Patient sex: M
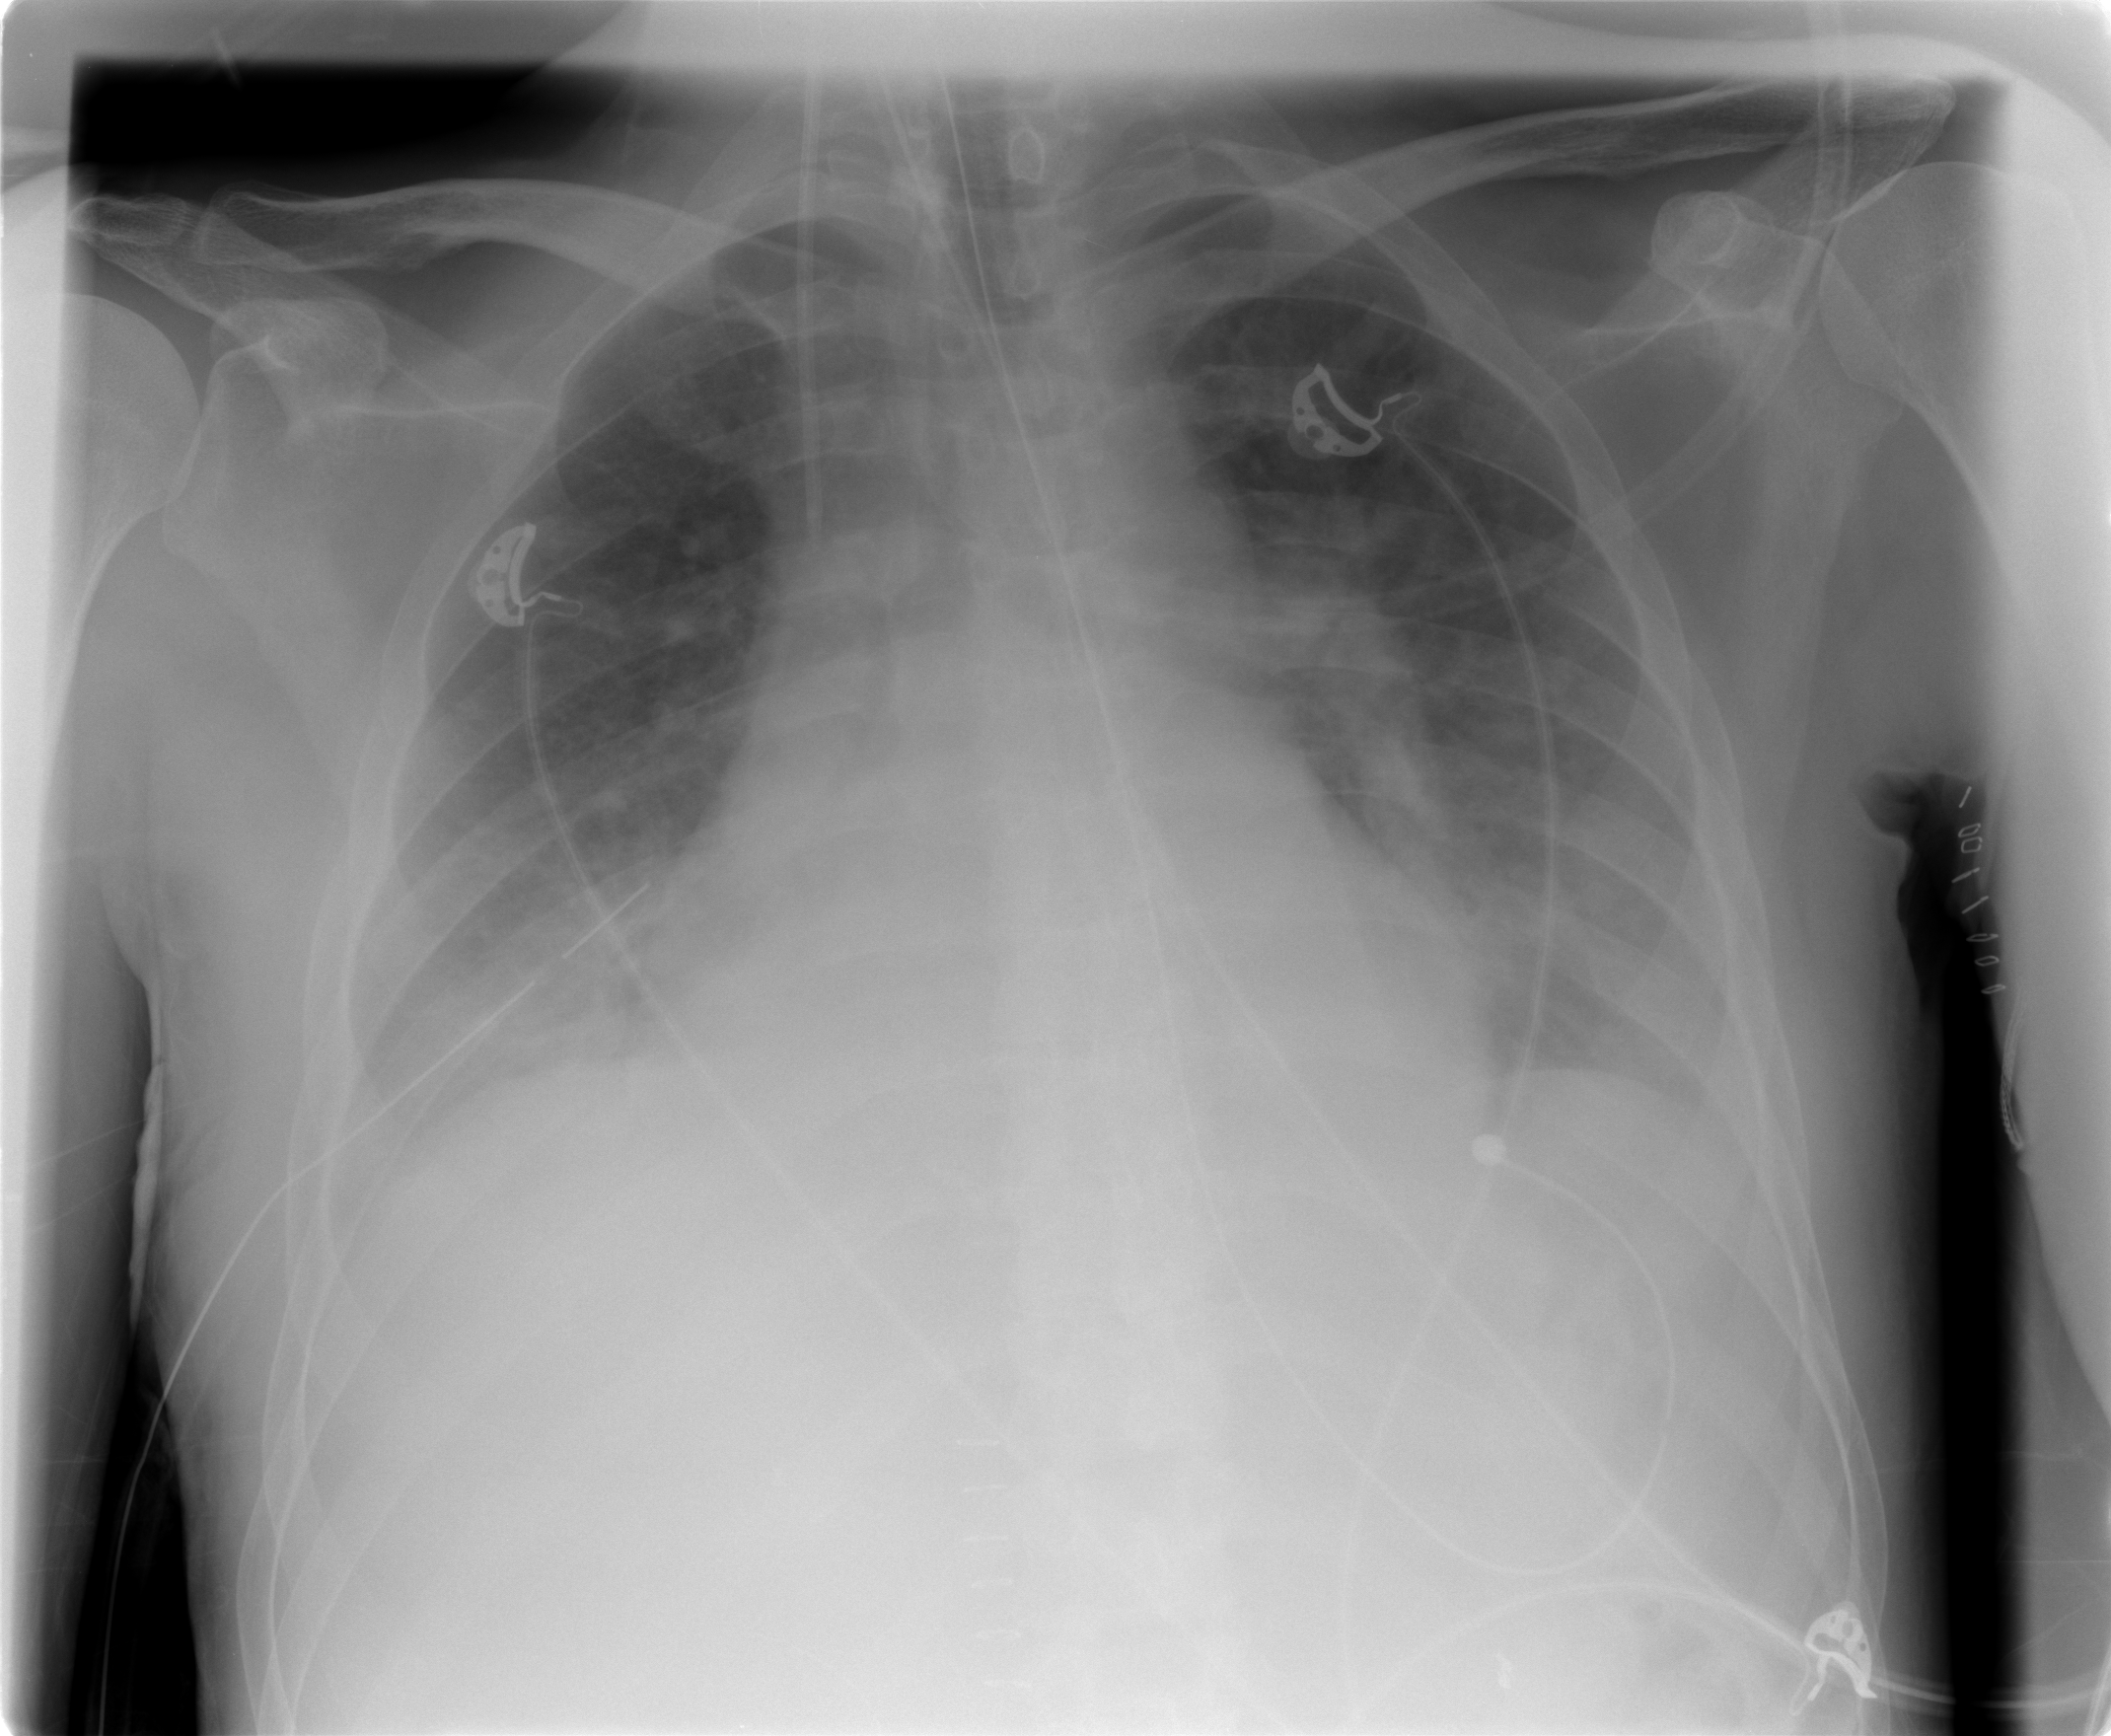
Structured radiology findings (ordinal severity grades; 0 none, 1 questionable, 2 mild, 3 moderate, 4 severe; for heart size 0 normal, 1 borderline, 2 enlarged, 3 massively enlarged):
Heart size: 1
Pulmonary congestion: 0
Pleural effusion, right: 1
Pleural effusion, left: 0
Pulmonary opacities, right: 2
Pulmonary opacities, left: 1
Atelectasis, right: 2
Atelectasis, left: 0